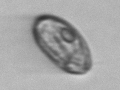
Label: Katodinium_or_Torodinium